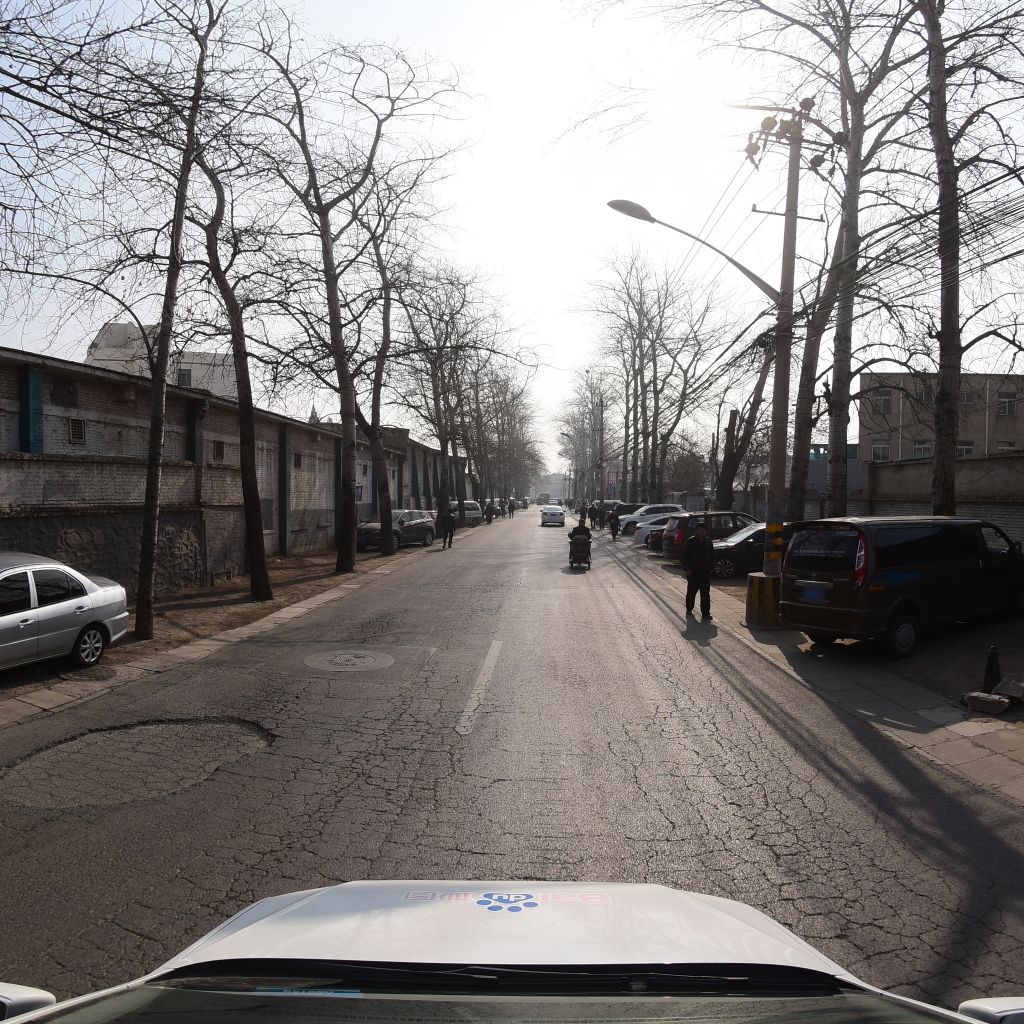
Region: Fengtai
Road damage annotations: pothole, manhole cover, alligator crack